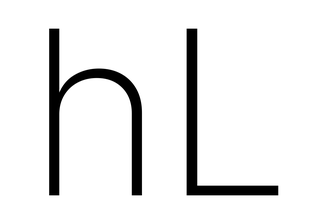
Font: Inter_ExtraLight